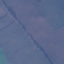
Label: Pasture